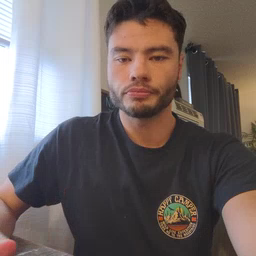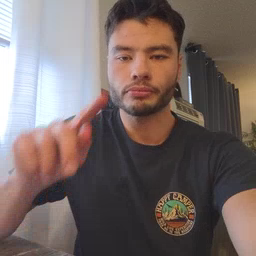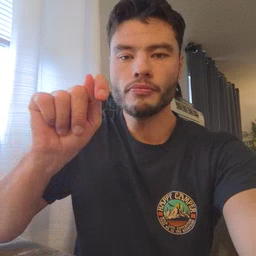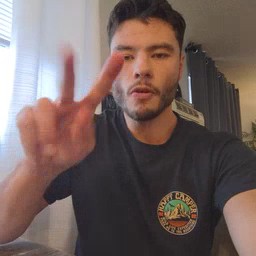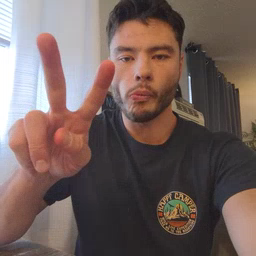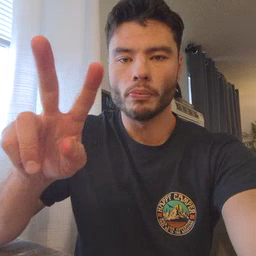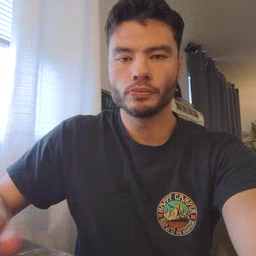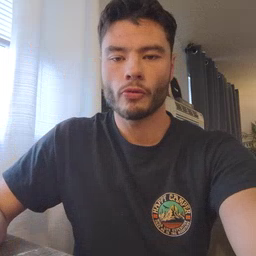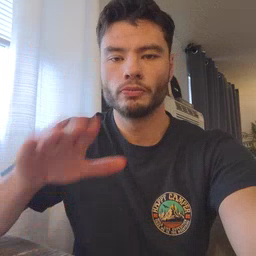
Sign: TV